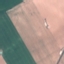
Land use / land cover class: AnnualCrop